Field crop: maize
Growth stage: 2
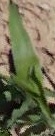
Species: maize